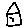
Label: house